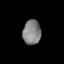
Tissue: prostate
Cell type: B cells
Senescence score: 0.6921
Nuclear area (px): 442
Mean DAPI intensity: 128.649